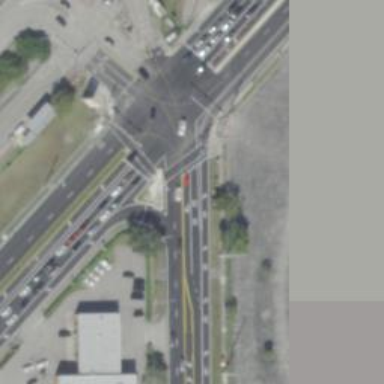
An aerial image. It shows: Crossing with marked lines on the road.